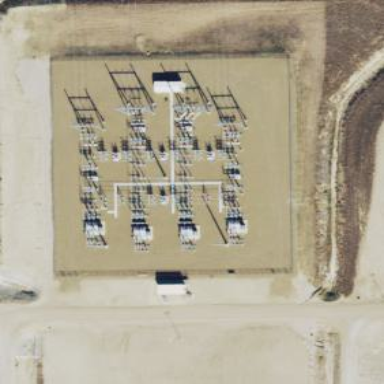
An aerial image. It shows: Switch for power supply.